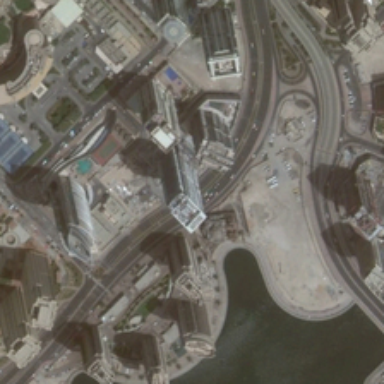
Many buildings are in a commercial area with two main roads and near a river .